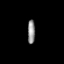
Tissue: prostate
Cell type: T cells
Senescence score: 0.3458
Nuclear area (px): 170
Mean DAPI intensity: 148.594